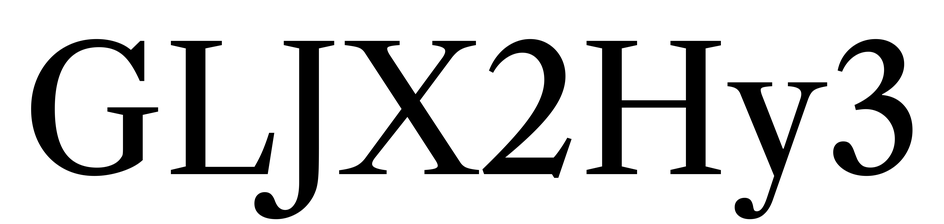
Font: LibreCaslonText_Regular